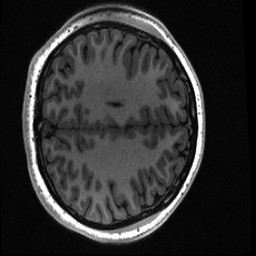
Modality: T1w
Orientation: axial
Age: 19
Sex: female